Aerial crown-view tile of a tropical tree (Barro Colorado Island, Panama), acquired 20250124:
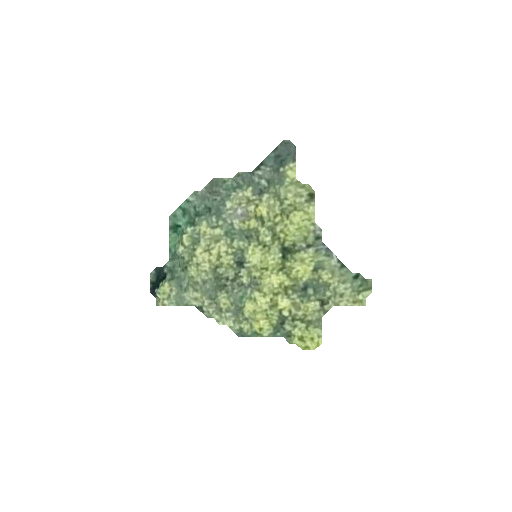
Species: Guatteria lucens
GBIF accepted scientific name: Guatteria lucens
Crown area: 37.776 m²